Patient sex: M
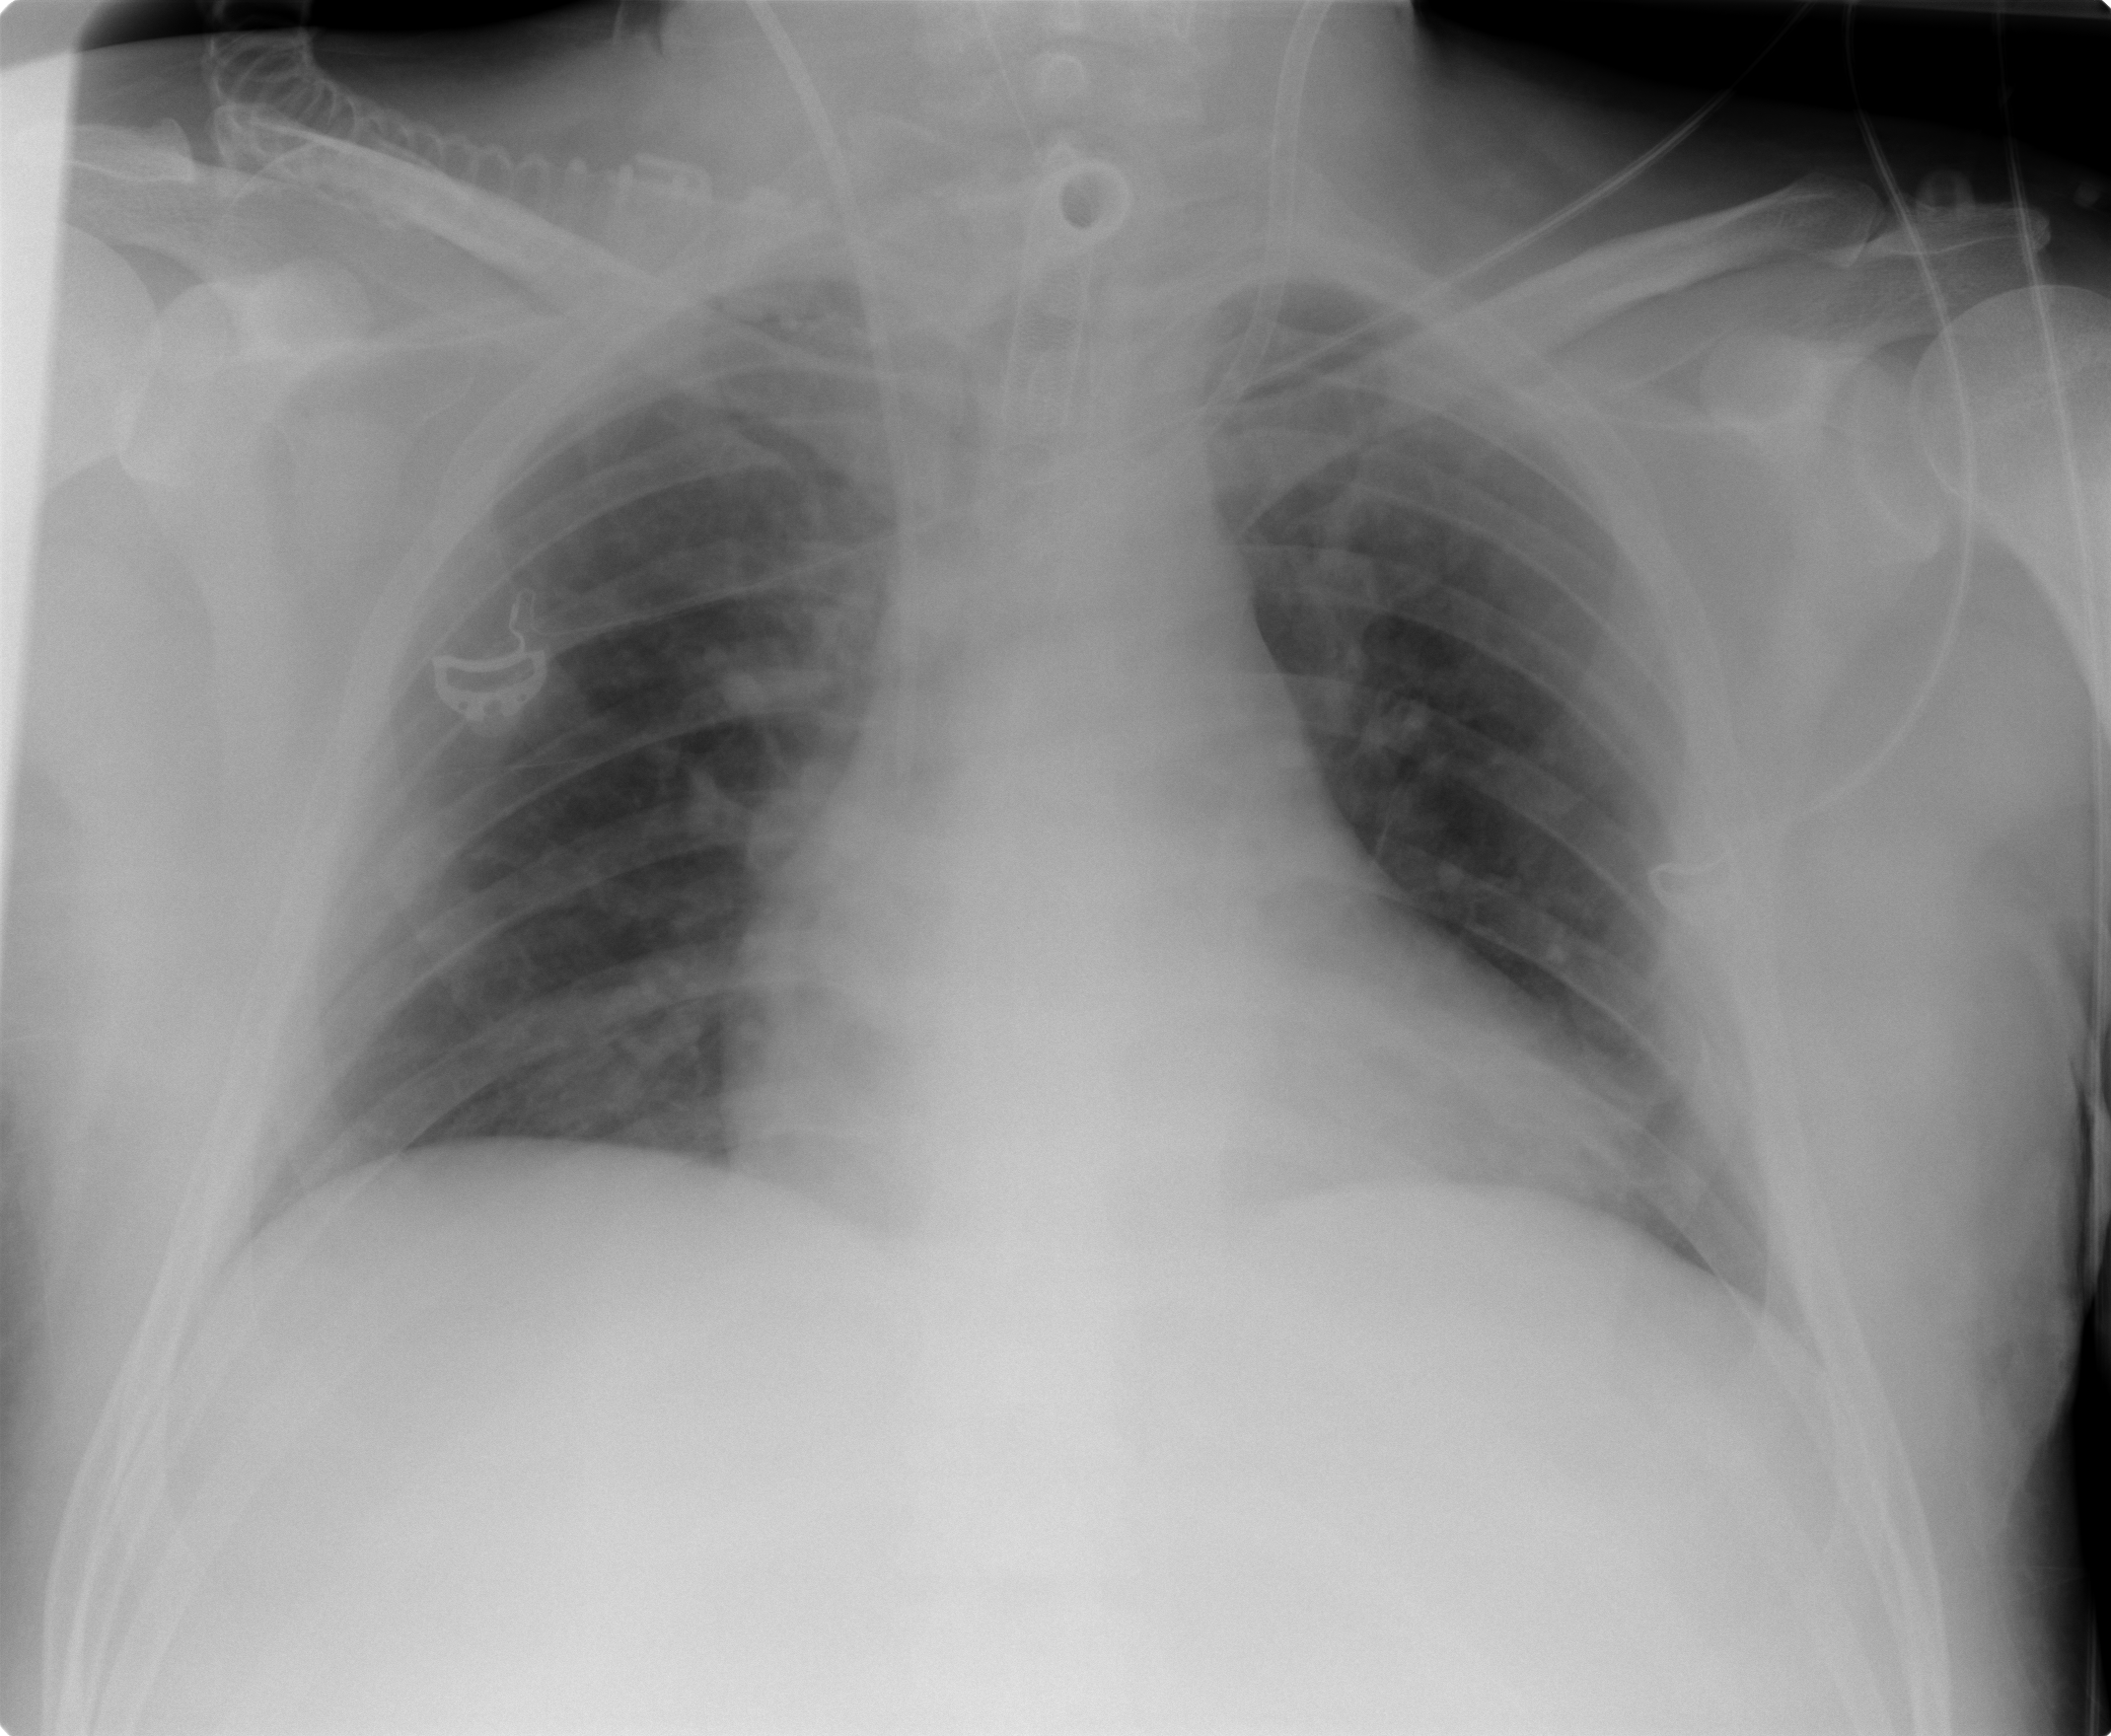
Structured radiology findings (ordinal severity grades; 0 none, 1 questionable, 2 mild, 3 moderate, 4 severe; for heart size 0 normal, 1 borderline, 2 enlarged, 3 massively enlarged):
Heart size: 2
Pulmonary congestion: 0
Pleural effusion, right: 0
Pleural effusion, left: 0
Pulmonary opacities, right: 0
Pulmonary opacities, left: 0
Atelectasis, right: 2
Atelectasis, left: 2